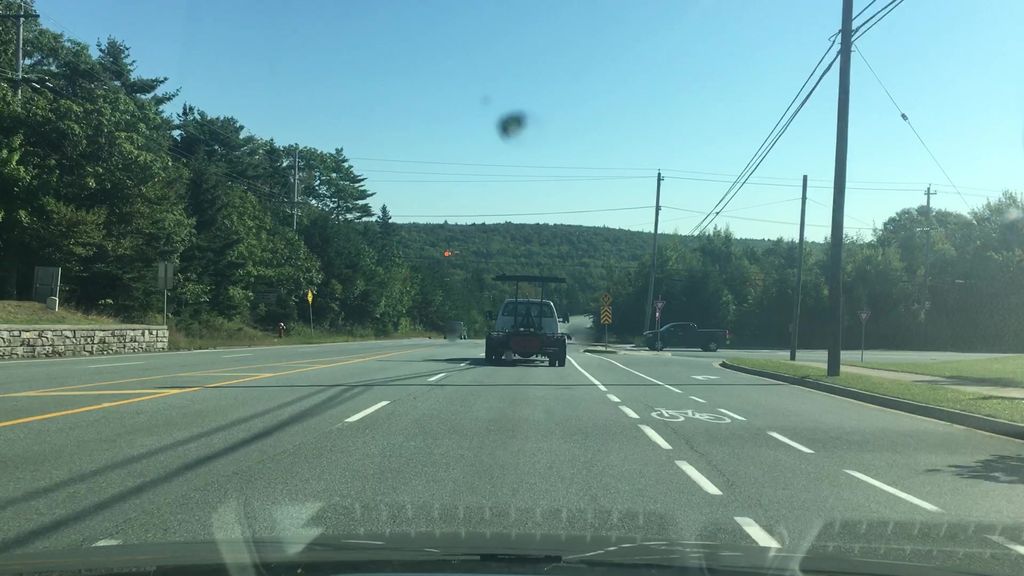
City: halifax